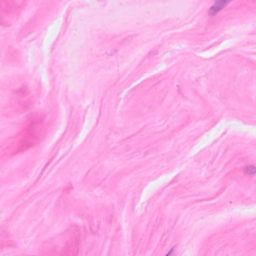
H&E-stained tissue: Breast